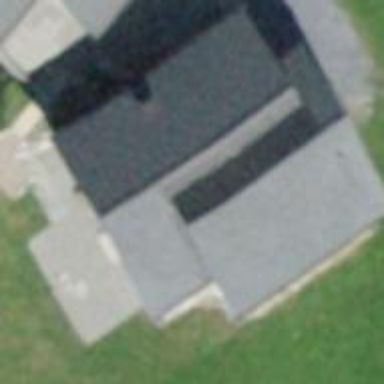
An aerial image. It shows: Detached building.